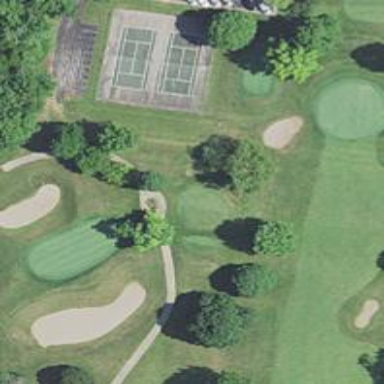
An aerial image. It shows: Service road used as golf cart path.